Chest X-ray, PA view. Patient: 28 years old, sex F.
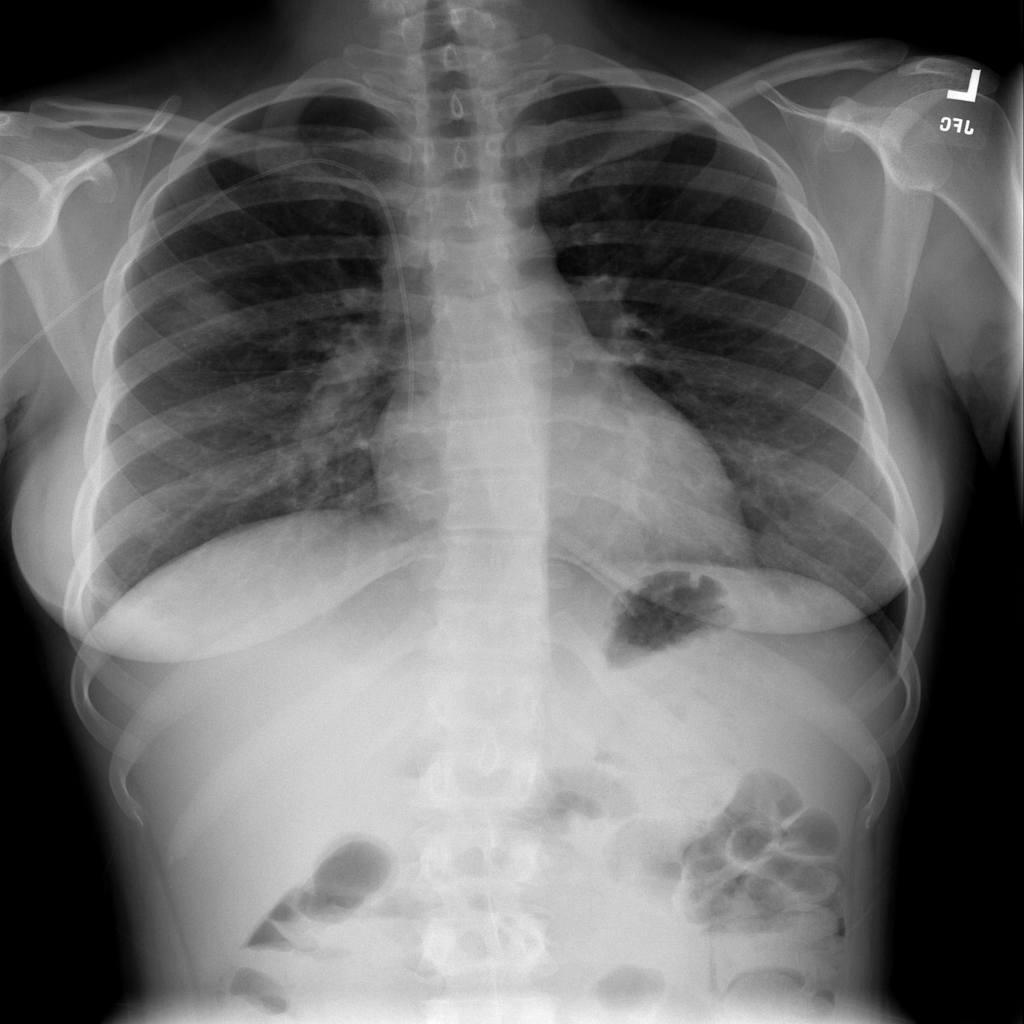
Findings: Infiltration, Mass